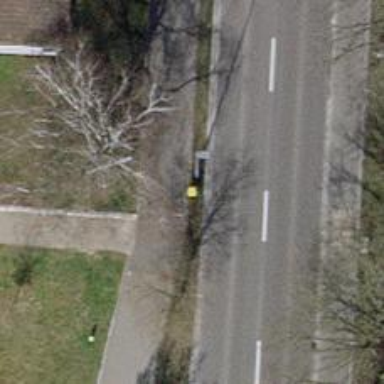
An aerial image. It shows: Post box is visible.